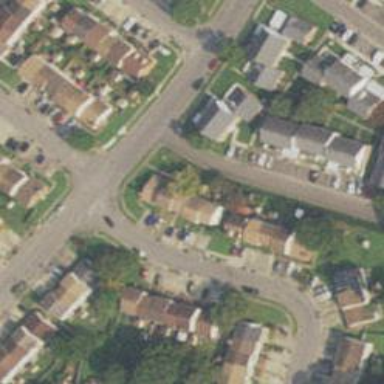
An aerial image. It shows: Charming neighbourhood.